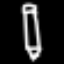
Label: pencil